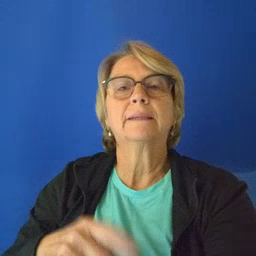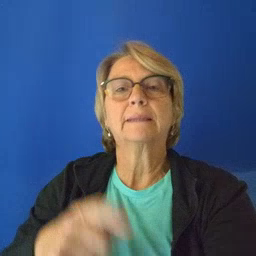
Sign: hat